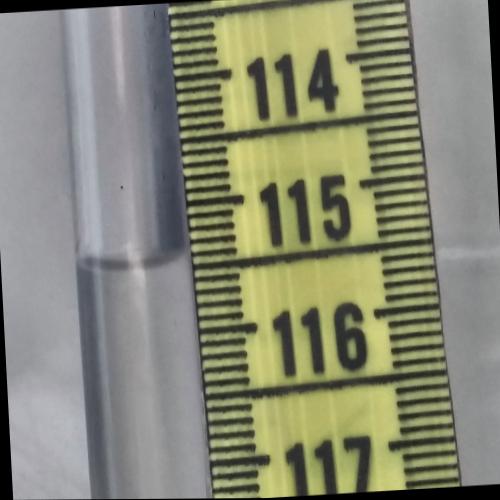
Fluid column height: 115.4 cm